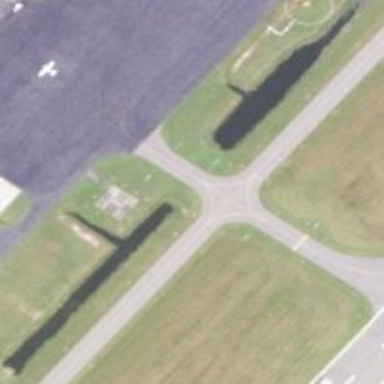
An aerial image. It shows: Image of taxiway at airport.